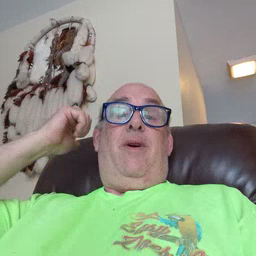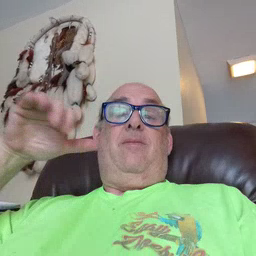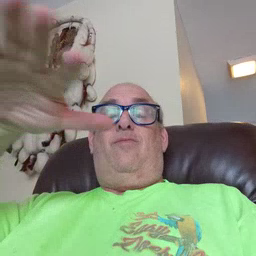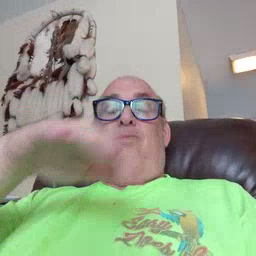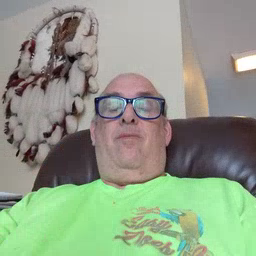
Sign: backyard